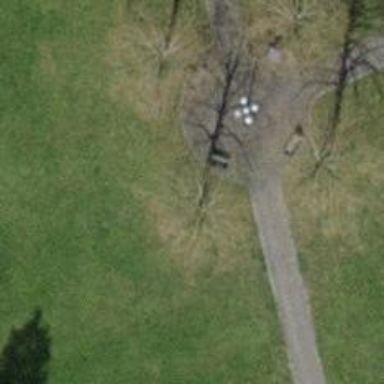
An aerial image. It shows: White bench.